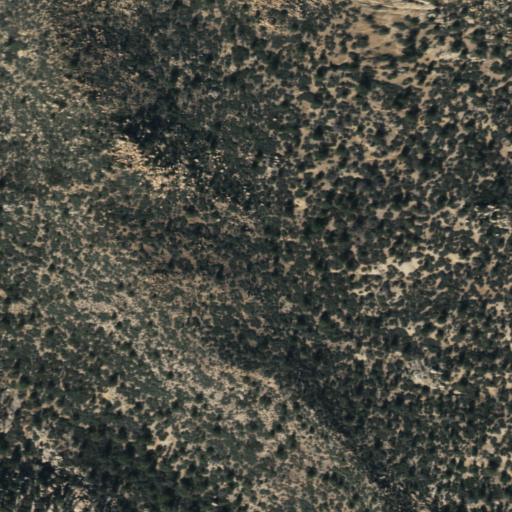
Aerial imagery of depression(s) in Arizona named Granite Basin containing only shrub